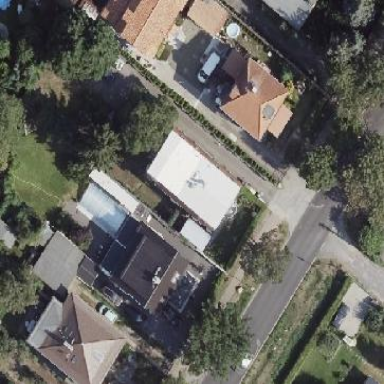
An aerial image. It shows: House with gambrel roof.